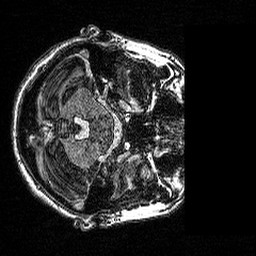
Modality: MP2RAGE
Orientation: axial
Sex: female
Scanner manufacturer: siemens
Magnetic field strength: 3 T
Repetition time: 5 s
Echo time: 0.00292 s